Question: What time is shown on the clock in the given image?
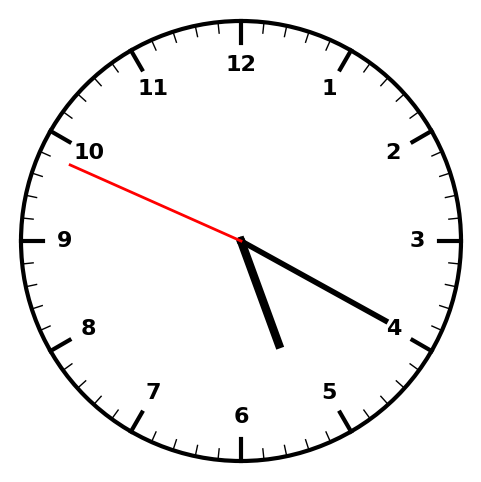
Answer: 05:19:49